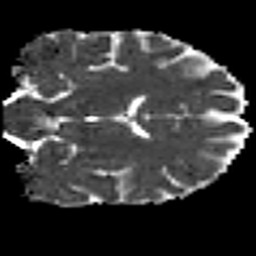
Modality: MD
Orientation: coronal
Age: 42
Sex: female
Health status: healthy
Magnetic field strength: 3 T
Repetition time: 8.4 s
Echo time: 0.0926 s